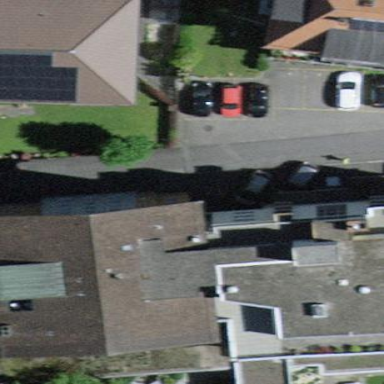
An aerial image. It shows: Hotel building.